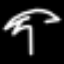
Label: palm tree